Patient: sex M, age 61
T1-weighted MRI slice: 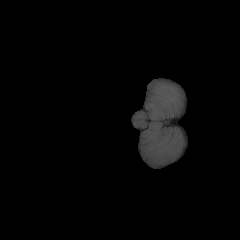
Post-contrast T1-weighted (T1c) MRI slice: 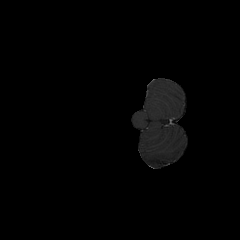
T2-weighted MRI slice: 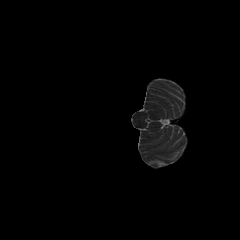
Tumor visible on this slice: no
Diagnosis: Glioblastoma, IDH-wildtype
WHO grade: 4